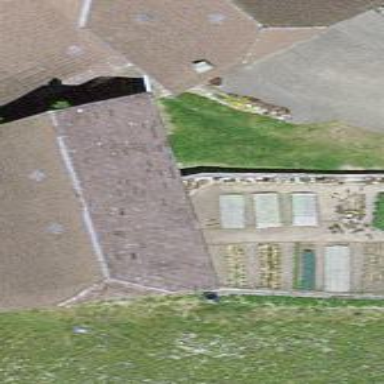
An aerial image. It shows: Rural barn.